Field crop: maize
Growth stage: 2
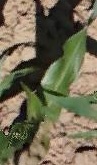
Species: maize